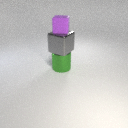
large gray metal cube below small purple rubber cube